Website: home-depot
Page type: newsletter-management
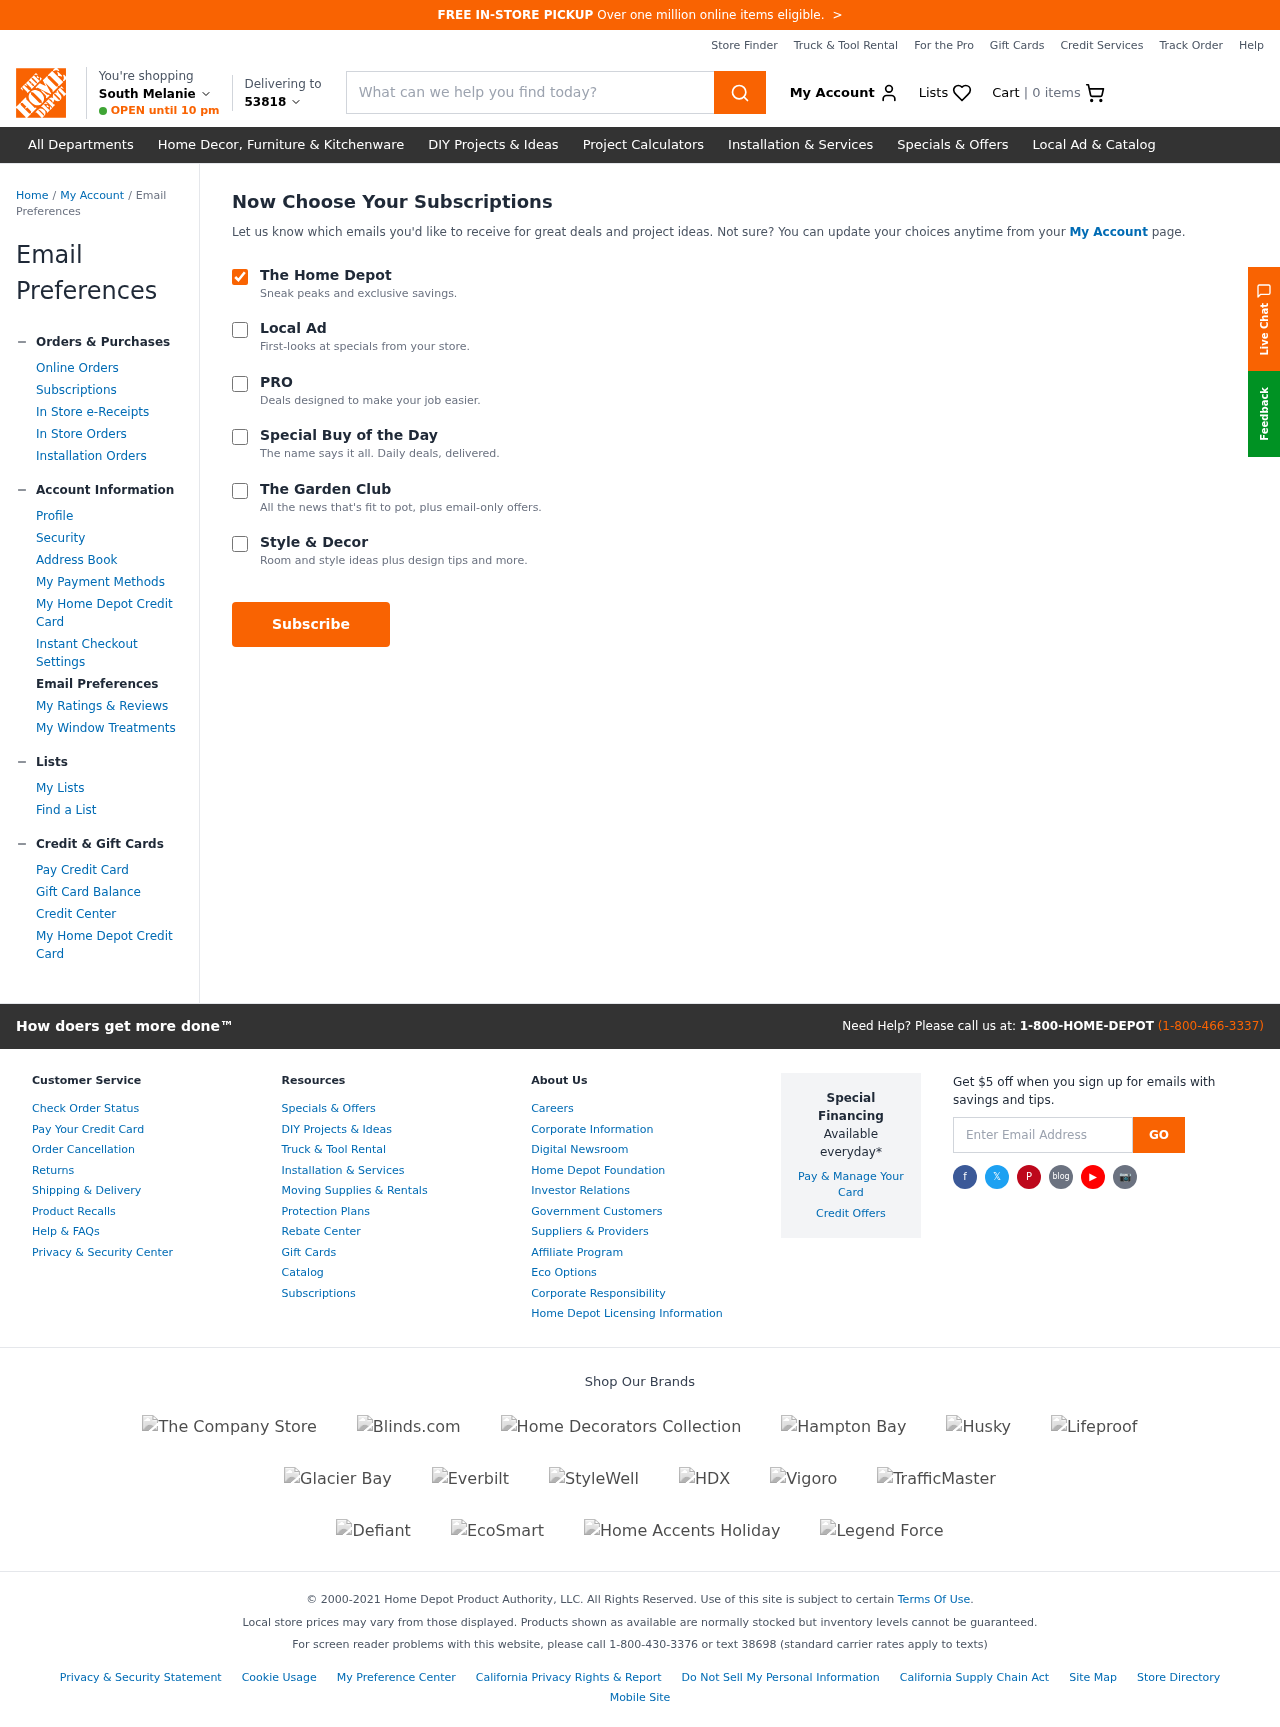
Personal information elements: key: PII_CITY
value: South Melanie
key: PII_POSTCODE
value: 53818
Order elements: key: ORDER_NUM_ITEMS
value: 0
Search elements: key: HEADER_SEARCH
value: What can we help you find today?